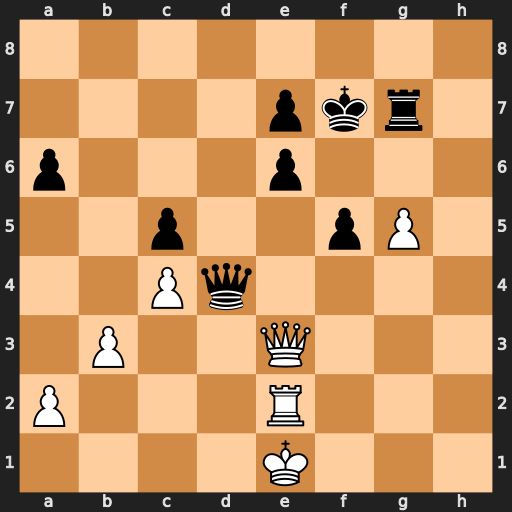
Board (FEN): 8/4pkr1/p3p3/2p2pP1/2Pq4/1P2Q3/P3R3/4K3
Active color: w
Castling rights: -
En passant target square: -
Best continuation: Qxe6+ Ke8 Qc8+ Qd8 Qxf5